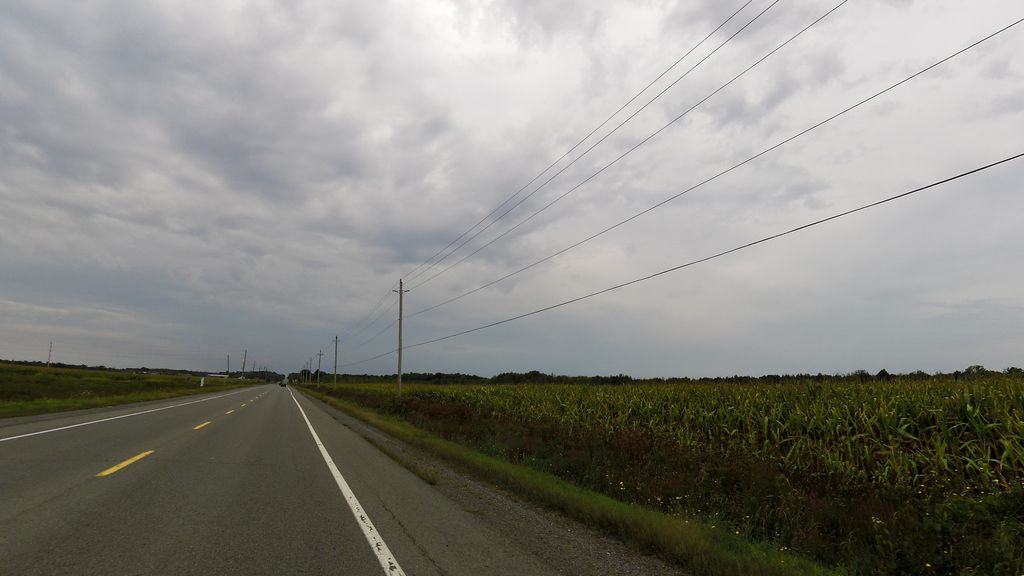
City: ottawa-gatineau